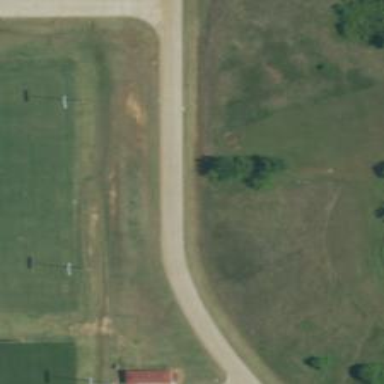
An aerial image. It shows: Disc golf tee.